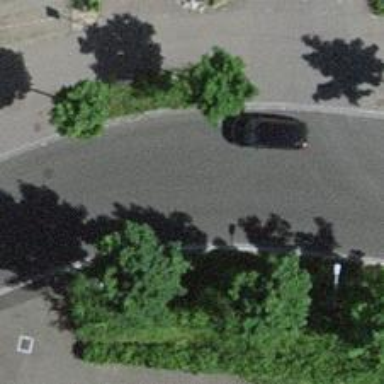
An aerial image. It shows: Residential road with asphalt surface and separate sidewalk.